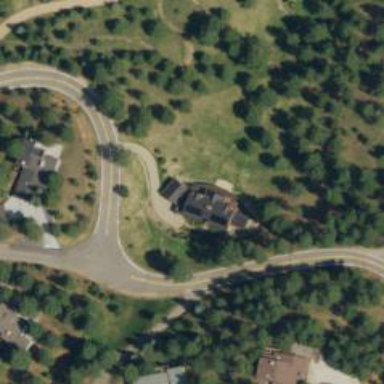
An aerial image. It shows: Driveway.